Field crop: tomato
Growth stage: 1
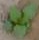
Species: solanum